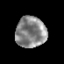
Tissue: prostate
Cell type: T cells
Senescence score: 0.2889
Nuclear area (px): 933
Mean DAPI intensity: 135.867